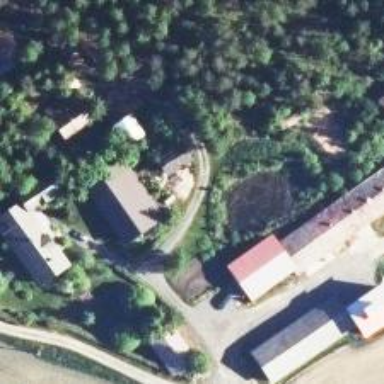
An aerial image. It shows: Farm.